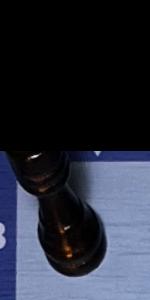
Label: Rook_Black